Question: Shown in the image below is a setup that I'm trying to create with the following hierarchy:
1. Root Single View Controller (from left, second view in screenshot) embedded into a Navigation Controller (from left, first view in screenshot).
2. Tab Bar Controller (from left, third view in screenshot that is accessed from the root vc
3. 2 View Controllers (the 2 most right views in screenshot) that are embedded in the tab bar controller and seemingly also still in the navigation bar controller.
Each Tab Bar Controller shows a navigation bar (as you can see in the right 2 views). The logic that does work is that when I press the button on the root, the tab bar controller opens. You can navigate between tabs via the tab bar and you get back to the root by pressing the back button in the navigation bar.
What I don't understand is how I can access the navigation bar on each of the right most views. As mentioned above, the navigation bar shows the back button, but I can't access the title, or add any navigation bar buttons. When I do, nothing is displayed (except for the back button). So What I want is to be able to set the title of the navigation bar in each view controller that is connected to the tab bar controller. And as shown in the screenshot below, there clearly is a navigation bar which comes from embedded root view controller.
Some more info that may make things clearer:
- - -
Any Ideas What I'm Doing Wrong ?? Thanks!

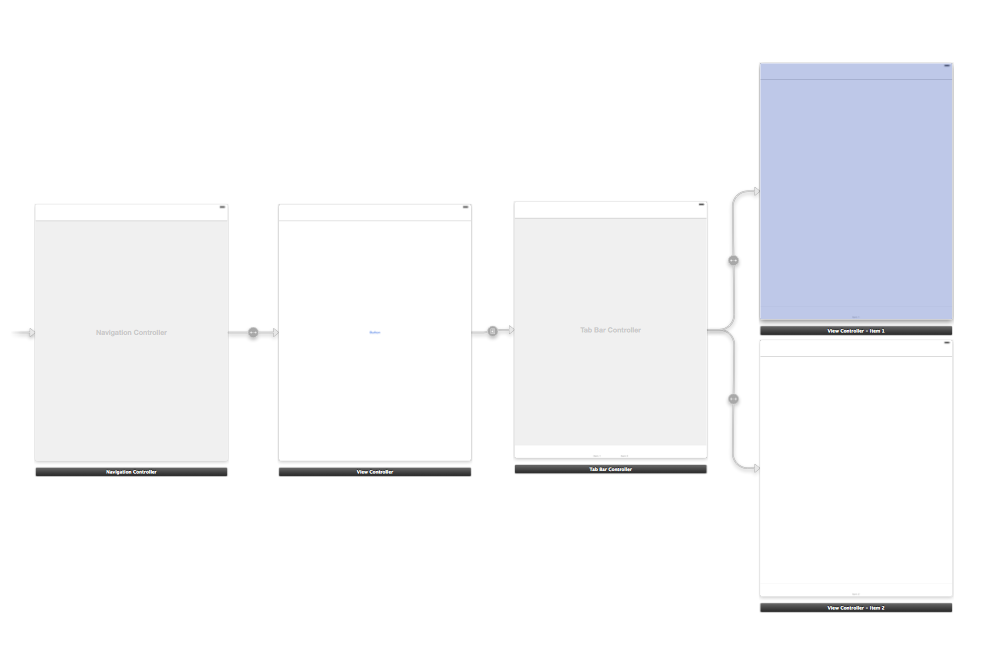
Answer: I found a way to do it:
In each view controller managed by the tab bar controller, I add this to the viewWillAppear method:
'''
- (void)viewWillAppear:(BOOL)animated {
[super viewWillAppear:animated];
PHOrderTabBarViewController *orderTabBarViewController = (PHOrderTabBarViewController *)self.tabBarController;
orderTabBarViewController.title = @"Contacts";
orderTabBarViewController.navigationItem.rightBarButtonItem = nil; // if no button is used
}
'''
PHOrderTabBarViewController is the TabBarViewController that manages the view controllers on the right side of the screenshot. Since the navigation controller is embedded in the TabBarViewController, I have to set the title and any buttons from there.
: When navigating between tabs, the above needs to be added to each view controller managed by the tab bar controller. Otherwise, the navigation bar items will carry over to the other views. (E.g. in my code, the navigation title is set to 'Contacts', if I would press on the other tab, it would still display 'Contacts' unless I reset the title/button in that view's viewWillAppear method.
With this result, I'm not sure if this is the right behavior or pattern to use here. The app now works as expected, but I don't know if I will run into issues with navigation if any of the tabbed bar controllers need to navigate into deeper hierarchies. Also, I haven't tried what @AmroShafie has suggested, but if I do, I will come back to note the outcome.